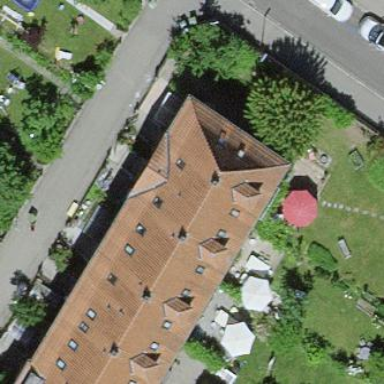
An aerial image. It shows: Residential building with hipped roof covered in maroon roof tiles. The roof orientation is across.